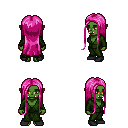
a pixel art fantasy rpg character, female body template, orc, green skin, green robe, metal pants, pink extra-long hairstyle, black shoes, four views (front, back, left, right), 2x2 character sprite sheet, small pixel art, hard edges, no anti-aliasing